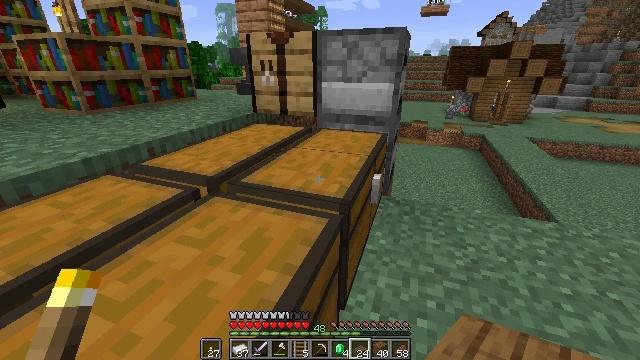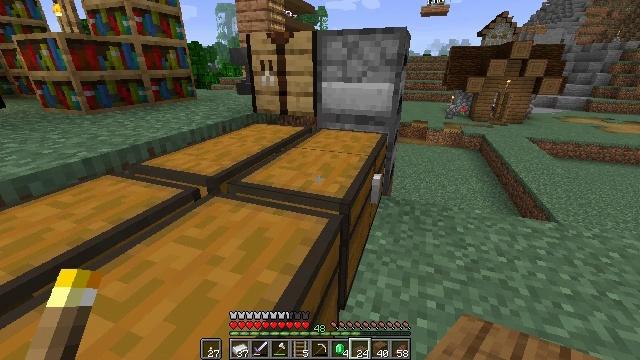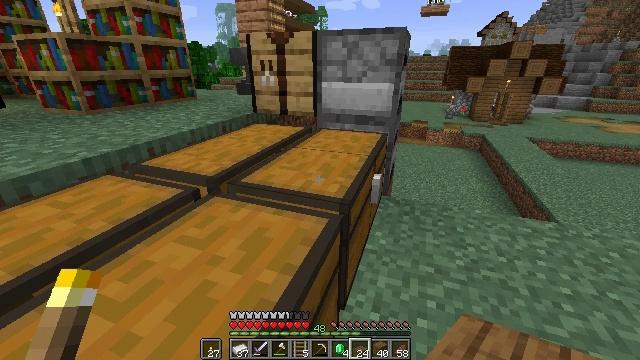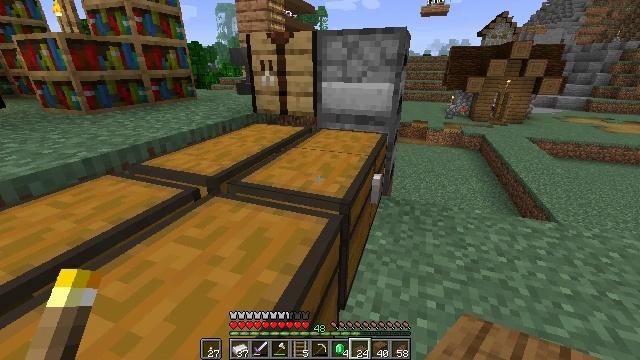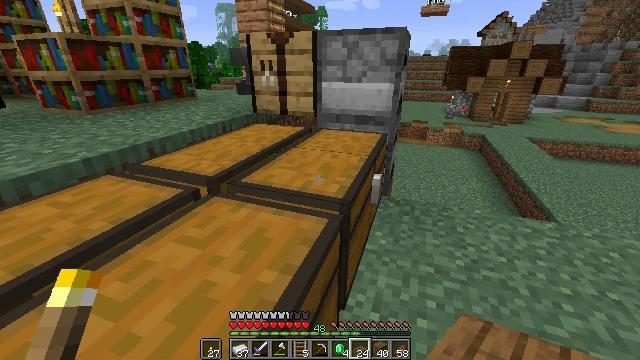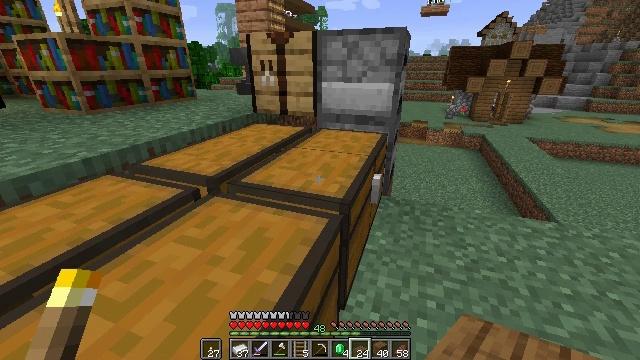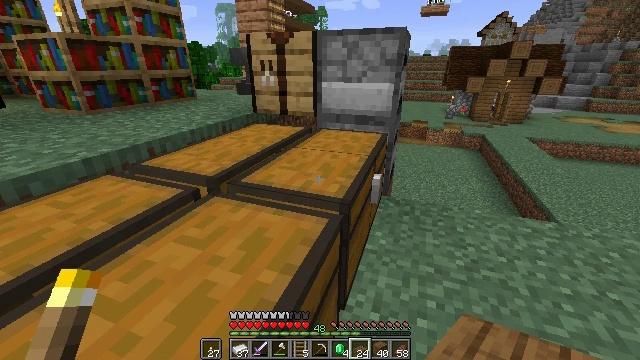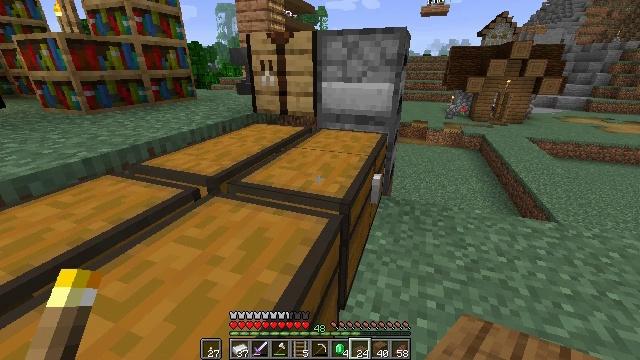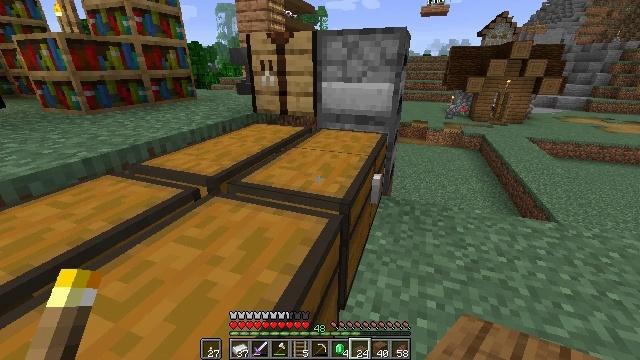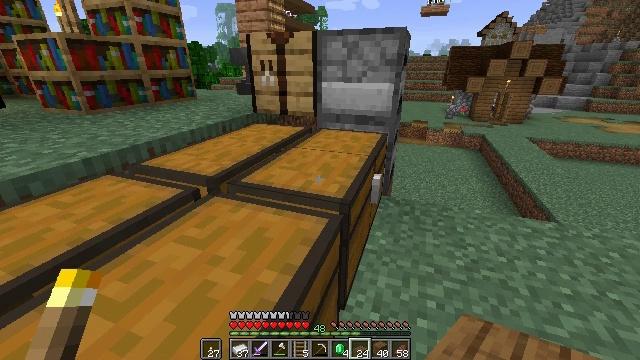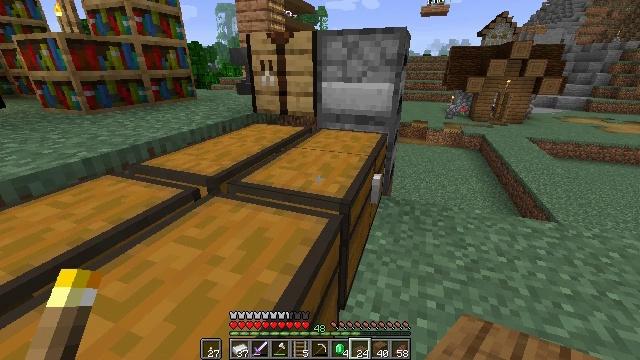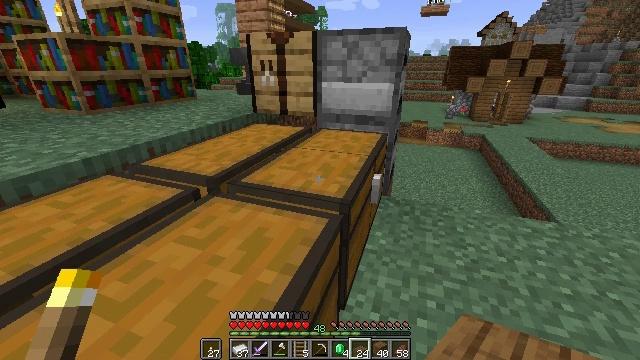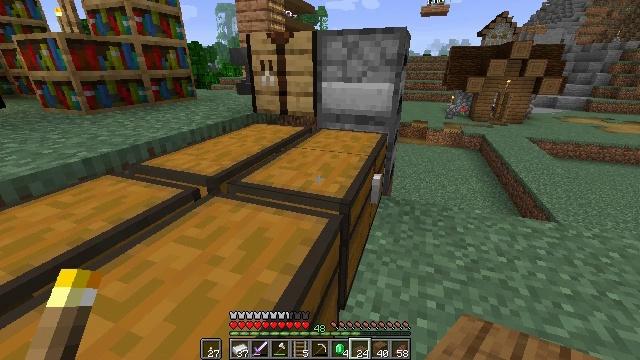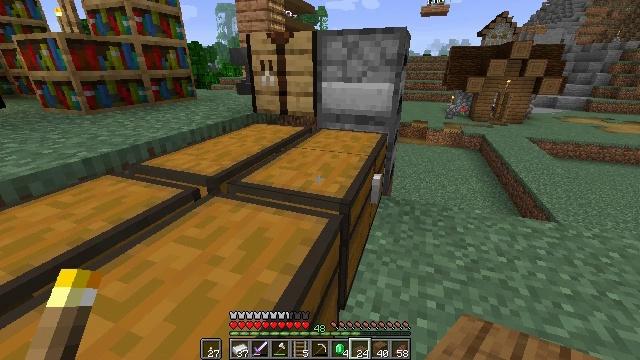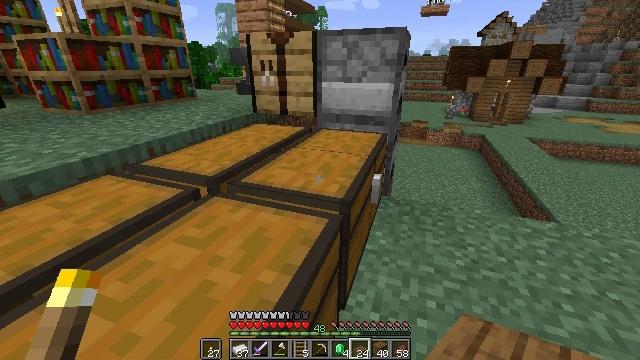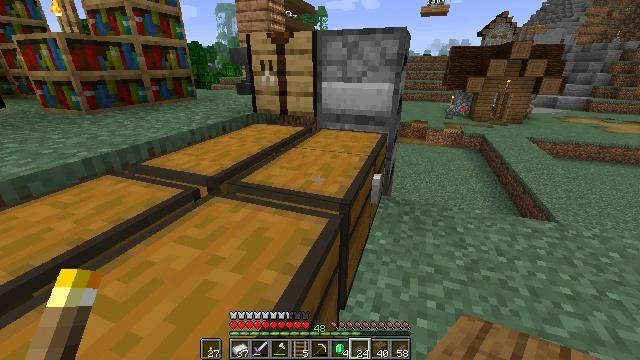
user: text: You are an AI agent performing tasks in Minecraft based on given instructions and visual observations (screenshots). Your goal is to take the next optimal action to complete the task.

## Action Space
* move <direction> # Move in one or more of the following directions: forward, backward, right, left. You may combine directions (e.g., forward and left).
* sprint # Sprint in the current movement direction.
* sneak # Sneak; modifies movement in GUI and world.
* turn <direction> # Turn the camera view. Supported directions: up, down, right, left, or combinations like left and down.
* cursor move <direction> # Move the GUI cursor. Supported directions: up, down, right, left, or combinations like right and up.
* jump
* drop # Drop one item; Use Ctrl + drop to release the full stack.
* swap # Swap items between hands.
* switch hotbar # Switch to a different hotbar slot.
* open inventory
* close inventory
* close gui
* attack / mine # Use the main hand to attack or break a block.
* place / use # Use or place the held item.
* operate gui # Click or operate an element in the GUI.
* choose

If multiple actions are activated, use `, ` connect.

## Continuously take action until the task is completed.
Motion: motion action
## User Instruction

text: Remove a spruce slab from the inventory.
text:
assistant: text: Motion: no_op
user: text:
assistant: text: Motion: no_op
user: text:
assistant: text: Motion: no_op
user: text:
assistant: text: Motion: no_op
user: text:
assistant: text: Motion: no_op
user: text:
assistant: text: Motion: no_op
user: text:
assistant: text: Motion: no_op
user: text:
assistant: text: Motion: no_op
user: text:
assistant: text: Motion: no_op
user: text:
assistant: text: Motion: no_op
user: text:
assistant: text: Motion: no_op
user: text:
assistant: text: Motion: no_op
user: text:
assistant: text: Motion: no_op
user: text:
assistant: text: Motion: no_op
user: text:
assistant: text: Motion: no_op
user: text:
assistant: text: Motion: no_op
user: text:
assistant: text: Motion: no_op
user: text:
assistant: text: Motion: no_op
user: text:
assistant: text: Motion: no_op
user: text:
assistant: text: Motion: no_op
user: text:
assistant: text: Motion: no_op
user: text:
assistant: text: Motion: no_op
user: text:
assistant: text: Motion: no_op
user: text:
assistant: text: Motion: no_op
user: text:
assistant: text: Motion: no_op
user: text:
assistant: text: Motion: no_op
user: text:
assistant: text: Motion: no_op
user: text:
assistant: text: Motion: no_op
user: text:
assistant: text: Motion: no_op
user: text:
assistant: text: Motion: no_op